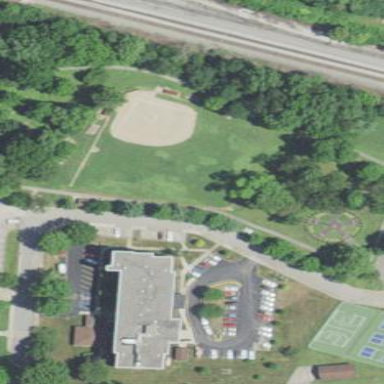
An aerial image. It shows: Baseball pitch for leisure land activities.